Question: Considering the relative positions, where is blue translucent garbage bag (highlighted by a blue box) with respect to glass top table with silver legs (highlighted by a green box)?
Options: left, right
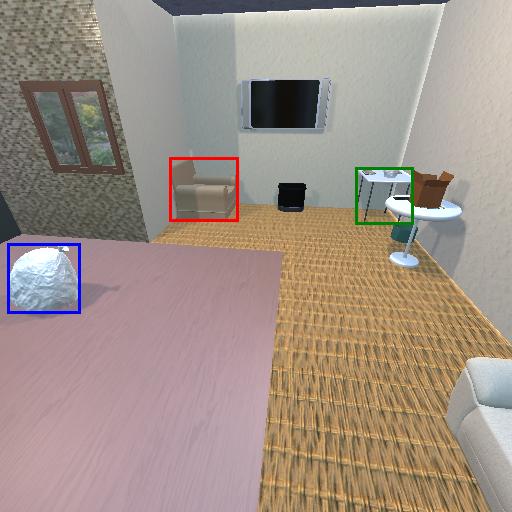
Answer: left